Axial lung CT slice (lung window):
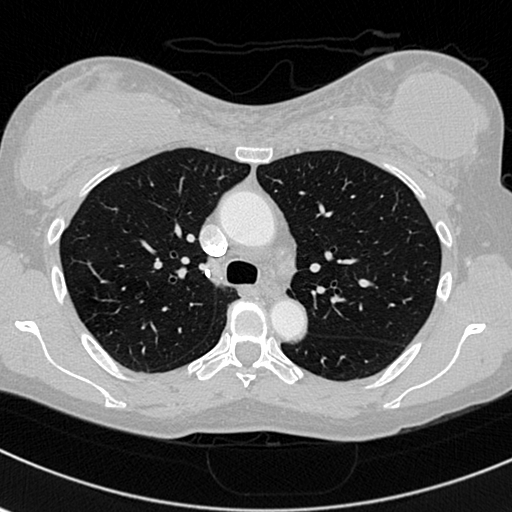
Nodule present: no